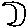
Label: moon